Question: I am creating some TextBox controls on my ASP.Net page in the code-behind, and I am finding that spurious space is appearing after the controls in the result. The ASP.Net looks like this:-
'''
<asp:Table runat="server" id="ControlsTable" BackColor="Orange"></asp:Table>
'''
(I have set the colours to something garish to show the results more clearly.) The code that creates them is as follows:-
'''
TableRow table_row = new TableRow();
TableCell table_cell = new TableCell();
Label new_label = new Label();
new_label.Text = //Some text
table_cell.Controls.Add(new_label);
table_row.Controls.Add(table_cell);
table_cell = new TableCell();
TextBox text_box = new TextBox();
text_box.ID = //Give it an ID
text_box.CssClass = "textInput";
text_box.MaxLength = 10;
text_box.Attributes.Add("onkeyup", "validate_everything()");
text_box.Attributes.Add("autocomplete", "off");
text_box.BackColor = OK_COLOUR;
table_cell.Controls.Add(text_box);
table_row.Controls.Add(table_cell);
ControlsTable.Controls.Add(table_row);
'''
iterated a number of times. The CSS class for this text control looks like this:-
'''
.textInput
{
font-family:Times New Roman;
font-size:medium;
max-width:100px;
}
'''
The resulting display shows about half-an-inch of fresh air is being added to the right of the text box:-

The HTML as created looks like this:-
'''
<table id="ControlsTable" style="background-color:Orange;">
<tr><td>
<span>AlSol</span>
</td><td>
<input name="Text_AlSol"
type="text"
value="0"
maxlength="10"
id="Created_ID"
class="textInput"
onkeyup="validate_everything()"
autocomplete="off"
style="background-color:White;" />
</td></tr>
'''
Does anyone know what is causing this, and what I can do about it? I have found that fiddling with the width of the text box in the CSS allows me to widen and shrink the textbox, but the width of the orange bit remains the same (the text box cannot be made any wider than this).
This is using Internet Explorer 8 running on Windows XP.
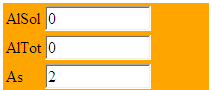
Answer: It seems IE8 has issues with 'max-width' on the '<input>'.
If you change it to 'width' instead, the extra spacing disappears.
'''
.textInput {
font-family: "Times New Roman";
font-size: medium;
width: 100px;
}
'''
Looks like a IE8 quirk to me. <URL>